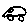
Label: car